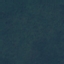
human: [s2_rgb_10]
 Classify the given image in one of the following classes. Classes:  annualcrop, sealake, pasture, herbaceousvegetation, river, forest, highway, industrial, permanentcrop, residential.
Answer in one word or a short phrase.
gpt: Forest